Question: After attempting to import data from one Oracle database to another on my D drive my computer started to hang and I had to manually reboot my machine. In doing so my virtualbox CentOS vm was hard rebooted as well. Now when I attempt to start my CentOS VM I get this error:

I went to this forum to see if they had a solution, but the solution for checking the 'Use host I/O cache' didn't work for me:
<URL>
I also tried removing the vm instance and recreating a new instance with the same storage, but that didn't work either and I got the same error.
Any suggestions?
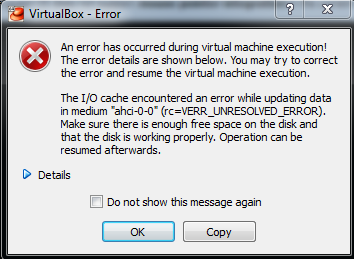
Answer: The problem ended up being that because the D: drive was dirty, I had to move over the CentOS virtual drive to the C: drive.